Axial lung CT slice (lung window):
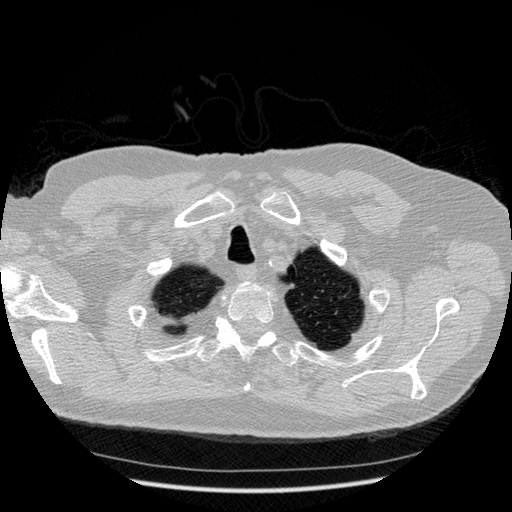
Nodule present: no